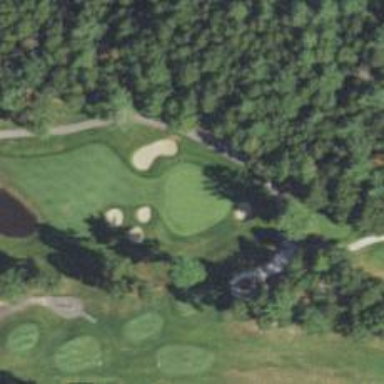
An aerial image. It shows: View of golf hole.